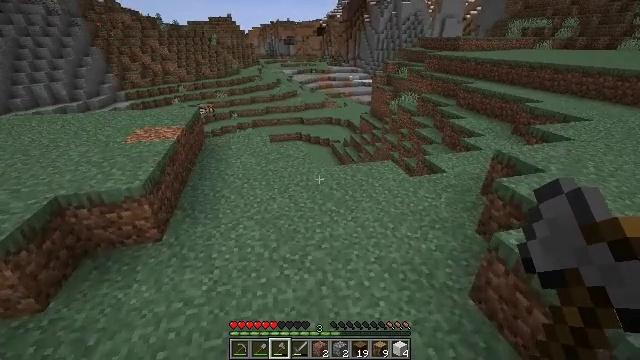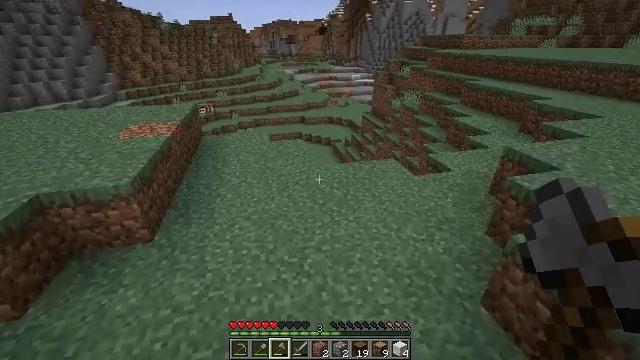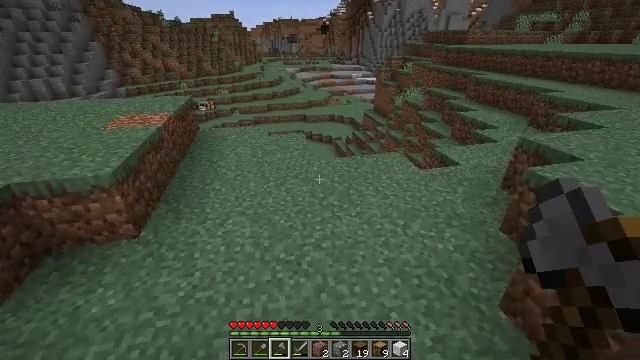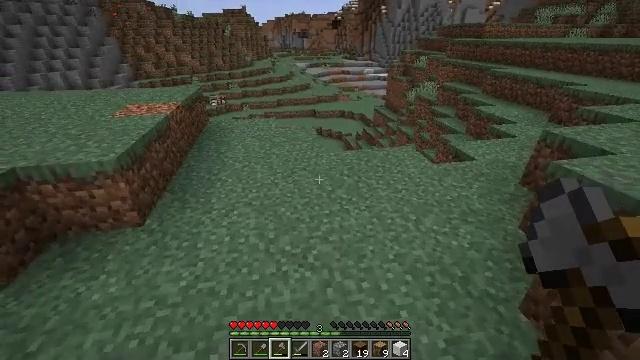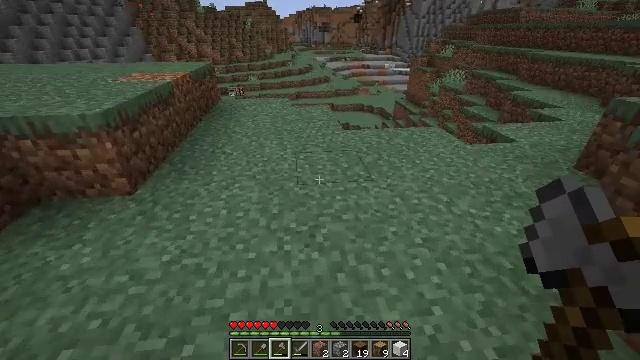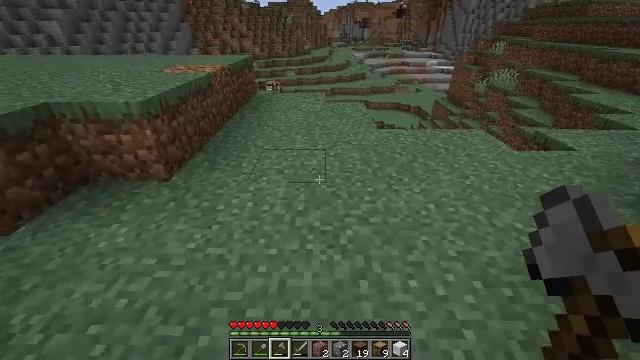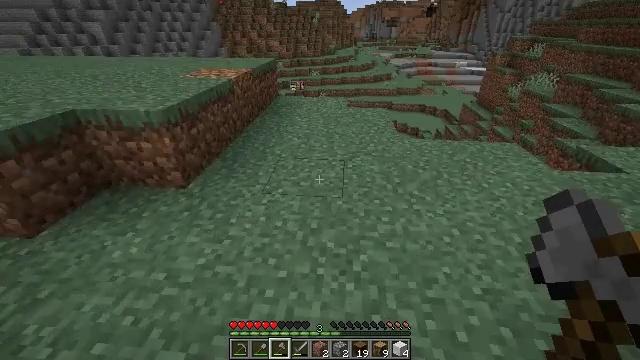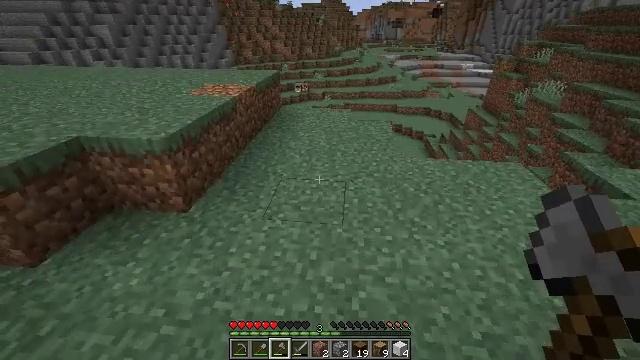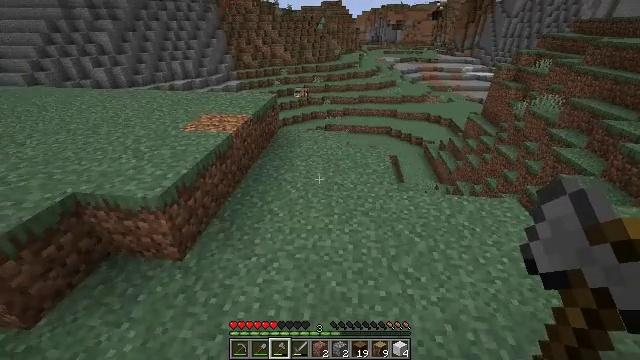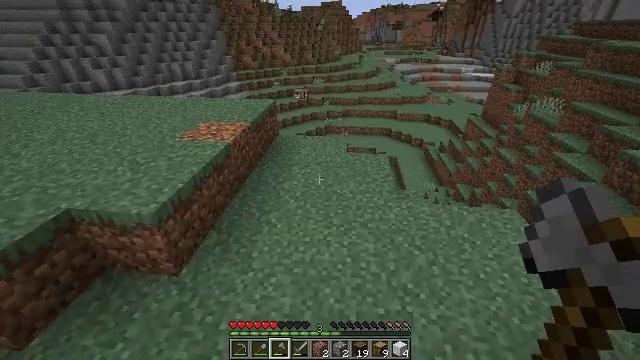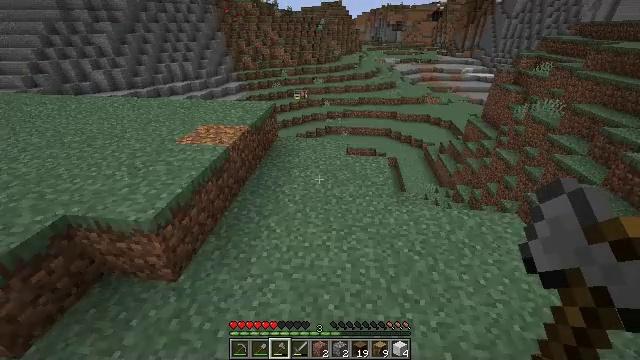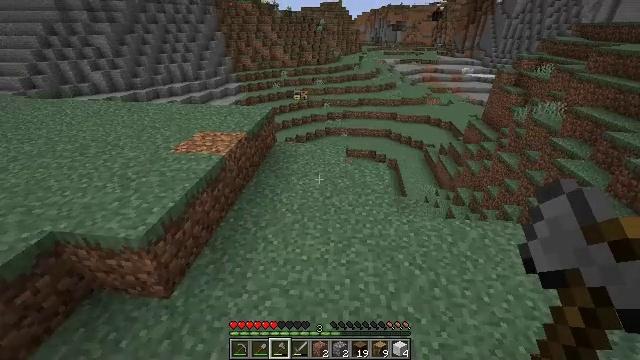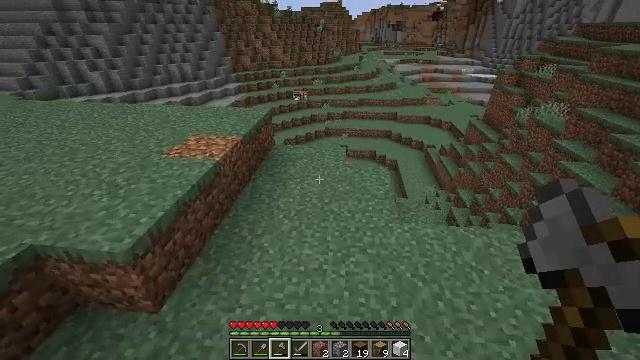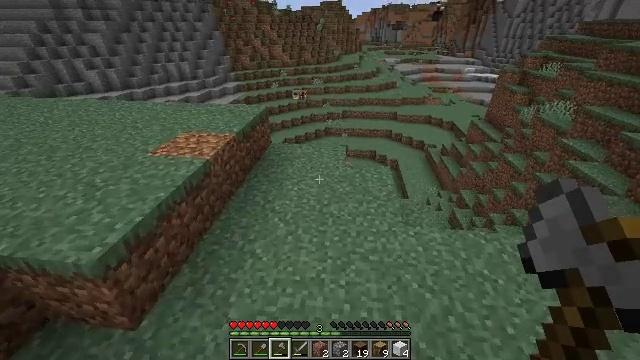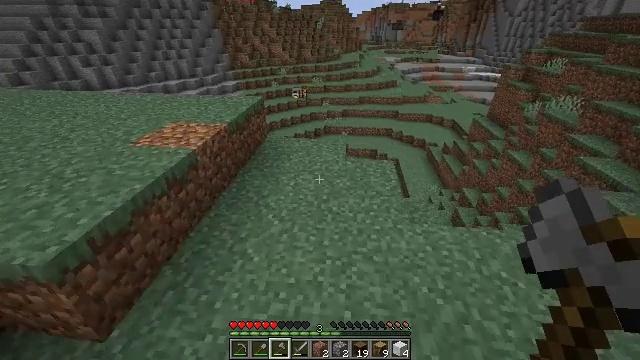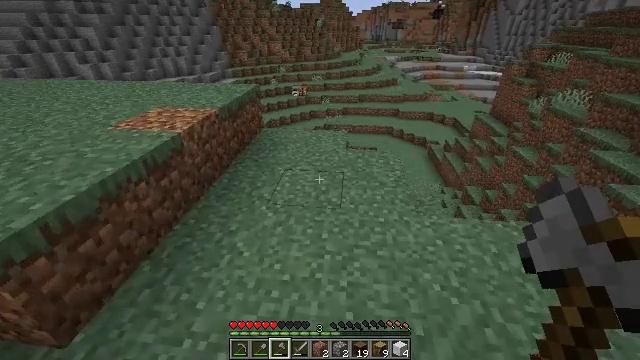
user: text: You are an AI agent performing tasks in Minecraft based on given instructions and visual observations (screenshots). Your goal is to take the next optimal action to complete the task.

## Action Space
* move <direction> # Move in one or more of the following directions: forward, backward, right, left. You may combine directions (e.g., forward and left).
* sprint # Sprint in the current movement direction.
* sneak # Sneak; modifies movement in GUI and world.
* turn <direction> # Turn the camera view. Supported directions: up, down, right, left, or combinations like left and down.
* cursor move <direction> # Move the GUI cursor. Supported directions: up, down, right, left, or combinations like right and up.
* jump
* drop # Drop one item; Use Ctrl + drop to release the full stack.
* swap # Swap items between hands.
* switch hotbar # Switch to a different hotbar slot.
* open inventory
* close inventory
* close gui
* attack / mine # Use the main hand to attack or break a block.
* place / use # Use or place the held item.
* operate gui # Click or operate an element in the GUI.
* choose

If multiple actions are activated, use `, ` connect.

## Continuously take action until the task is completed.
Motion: motion action
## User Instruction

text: craft item air
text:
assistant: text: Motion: move forward, jump
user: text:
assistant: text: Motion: move forward, jump
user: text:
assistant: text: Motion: move forward, turn left, jump
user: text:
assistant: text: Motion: move forward, turn left, jump
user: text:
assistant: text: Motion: move forward, turn left, jump
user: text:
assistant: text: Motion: move forward, turn left, jump
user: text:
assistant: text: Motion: move forward, turn left, jump
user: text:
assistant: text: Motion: move forward, jump
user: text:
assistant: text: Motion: move forward, jump
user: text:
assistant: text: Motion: move forward, jump
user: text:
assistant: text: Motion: move forward, jump
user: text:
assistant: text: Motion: move forward
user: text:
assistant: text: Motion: move forward
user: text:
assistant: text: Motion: move forward
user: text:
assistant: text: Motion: move forward
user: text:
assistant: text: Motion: move forward
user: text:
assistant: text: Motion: move forward
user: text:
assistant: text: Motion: move forward
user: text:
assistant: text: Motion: move forward
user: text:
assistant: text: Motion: move forward
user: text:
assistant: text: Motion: move forward
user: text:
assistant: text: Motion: move forward
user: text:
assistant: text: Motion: move forward
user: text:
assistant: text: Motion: move forward
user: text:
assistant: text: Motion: move forward
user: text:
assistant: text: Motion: move forward
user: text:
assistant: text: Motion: move forward
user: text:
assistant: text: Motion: move forward
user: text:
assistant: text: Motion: move forward
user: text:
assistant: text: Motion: move forward